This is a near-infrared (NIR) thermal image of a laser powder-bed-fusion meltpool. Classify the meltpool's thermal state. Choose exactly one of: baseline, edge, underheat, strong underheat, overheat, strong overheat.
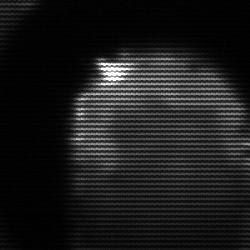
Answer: edge